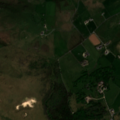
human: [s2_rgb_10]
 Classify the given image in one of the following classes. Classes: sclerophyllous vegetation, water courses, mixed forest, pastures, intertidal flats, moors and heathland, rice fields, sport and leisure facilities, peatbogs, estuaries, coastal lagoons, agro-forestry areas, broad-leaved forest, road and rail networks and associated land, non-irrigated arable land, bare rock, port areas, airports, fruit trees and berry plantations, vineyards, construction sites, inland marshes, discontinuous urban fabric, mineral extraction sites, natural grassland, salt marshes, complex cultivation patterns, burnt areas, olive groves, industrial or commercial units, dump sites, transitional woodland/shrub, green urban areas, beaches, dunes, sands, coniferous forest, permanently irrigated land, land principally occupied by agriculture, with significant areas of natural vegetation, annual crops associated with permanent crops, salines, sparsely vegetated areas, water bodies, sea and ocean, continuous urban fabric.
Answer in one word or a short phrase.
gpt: pastures, land principally occupied by agriculture, with significant areas of natural vegetation, coniferous forest, moors and heathland, sparsely vegetated areas, intertidal flats